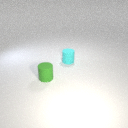
small cyan rubber cylinder to the right of small green rubber cylinder